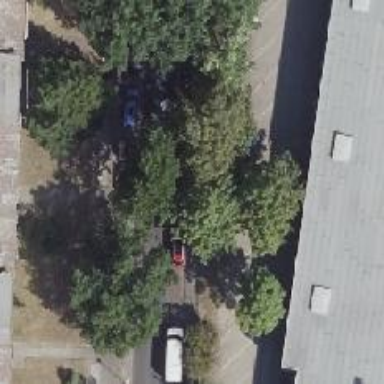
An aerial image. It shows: There is collision protection in place for parking obstacles.